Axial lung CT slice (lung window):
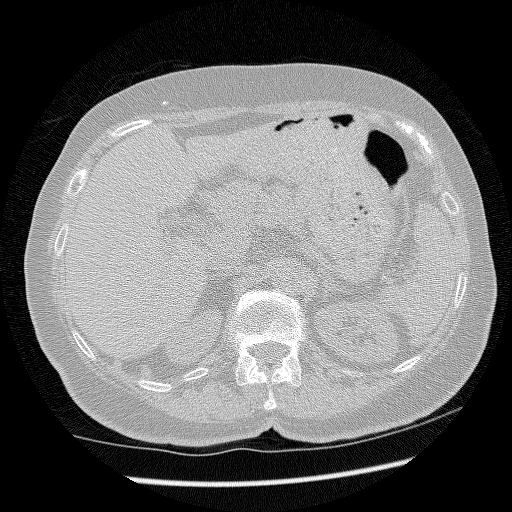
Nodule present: no